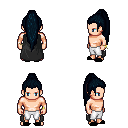
a pixel art fantasy rpg character, male body template, human, light skin, black cape, white pants, raven extra-long topknot hairstyle, bracelets, black slippers, four views (front, back, left, right), 2x2 character sprite sheet, small pixel art, hard edges, no anti-aliasing